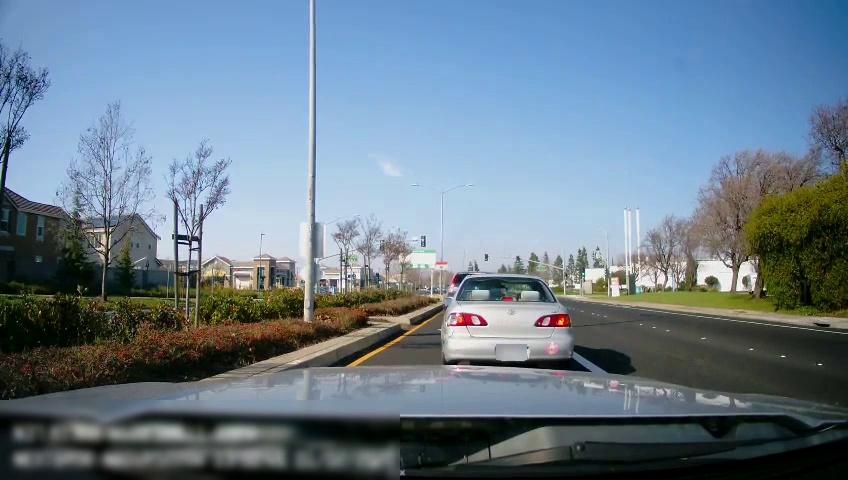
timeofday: Day
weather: Sunny
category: Drivable Space
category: Vehicles | SUV
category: Vehicles | Car
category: Lanes | Current Lane
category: Lanes | Alternate Lane
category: Lanes | Current Lane
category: Lanes | Current Lane
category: Traffic | Lights
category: Traffic | Lights